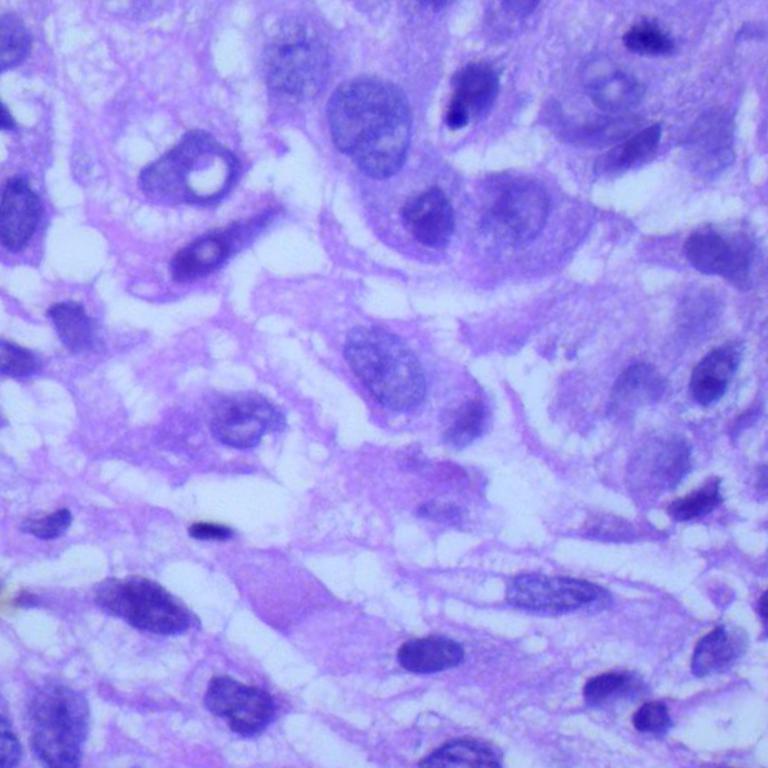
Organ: lung
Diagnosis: squamous carcinomas